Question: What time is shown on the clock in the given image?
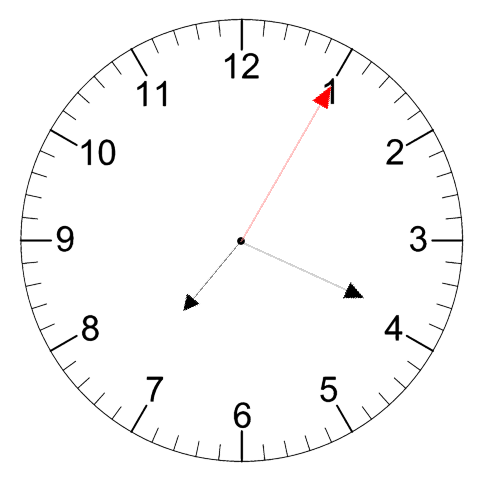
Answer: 07:19:05